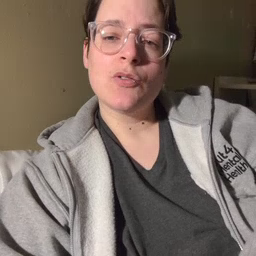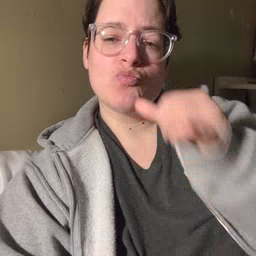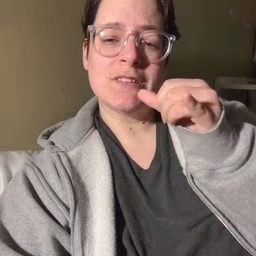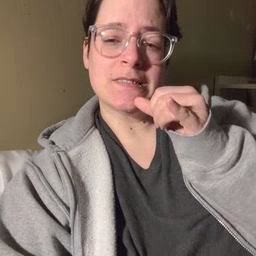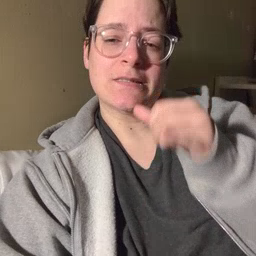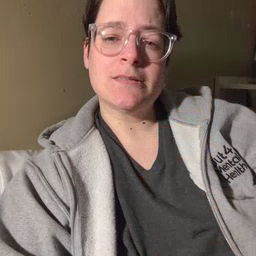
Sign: drink